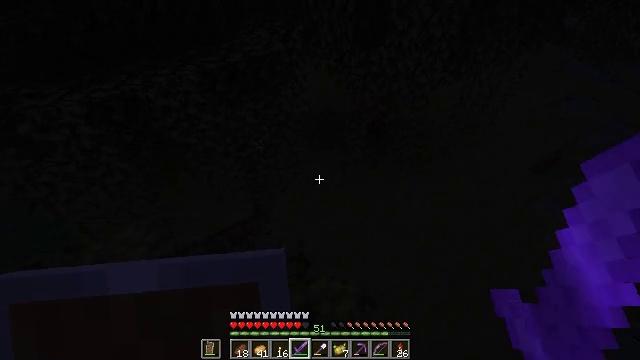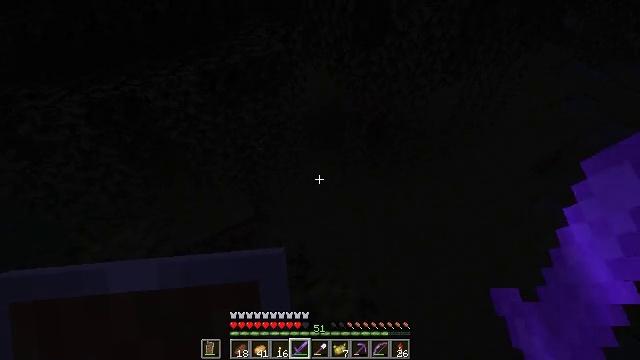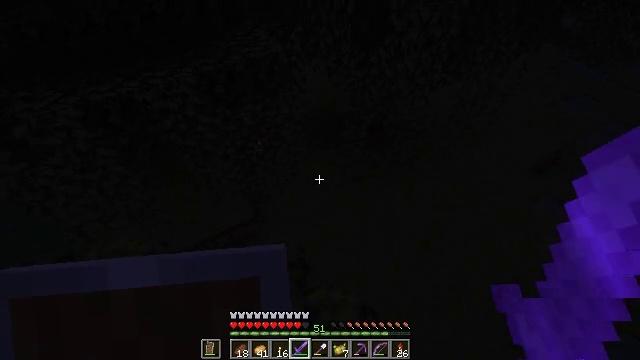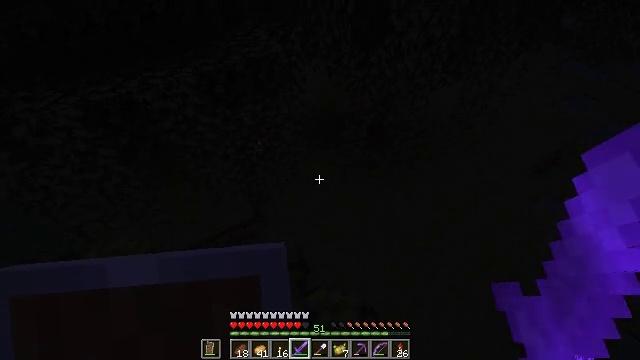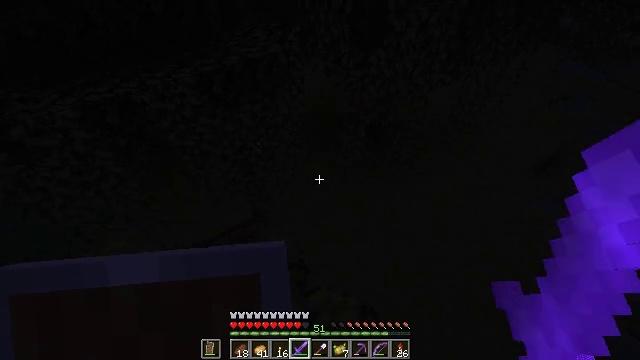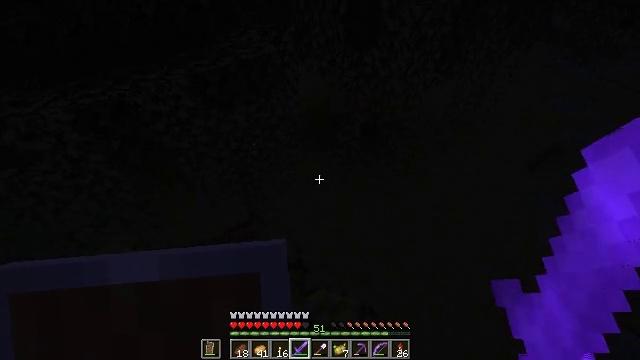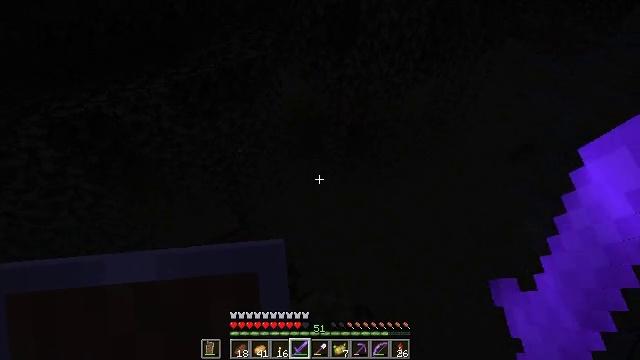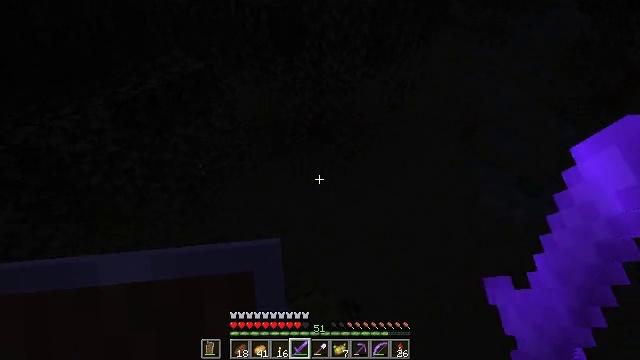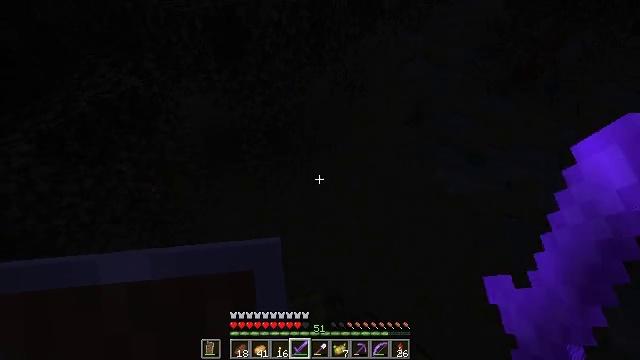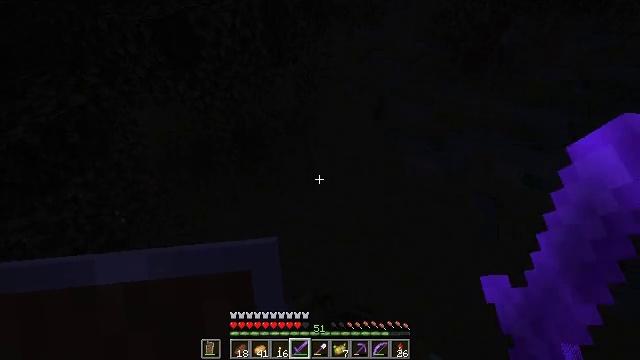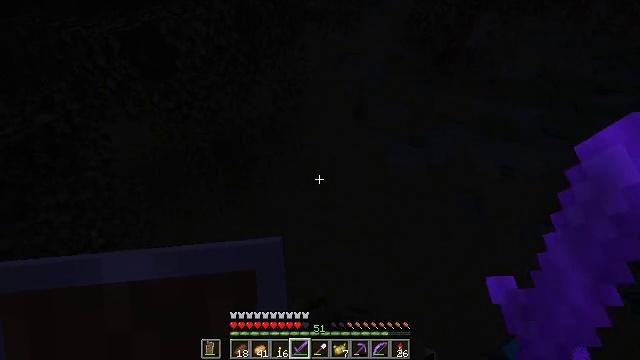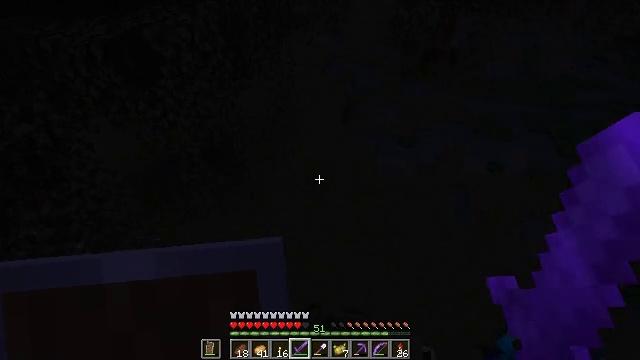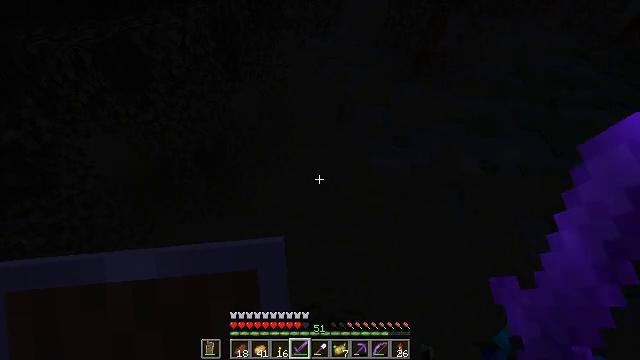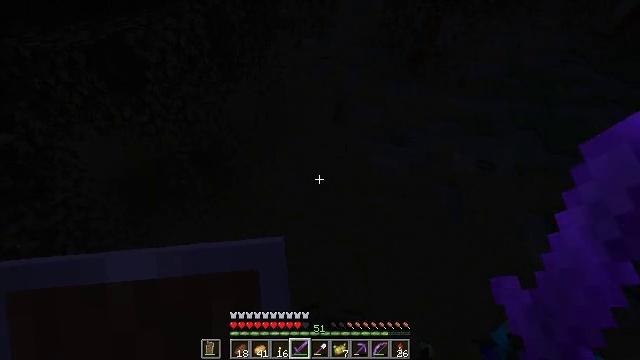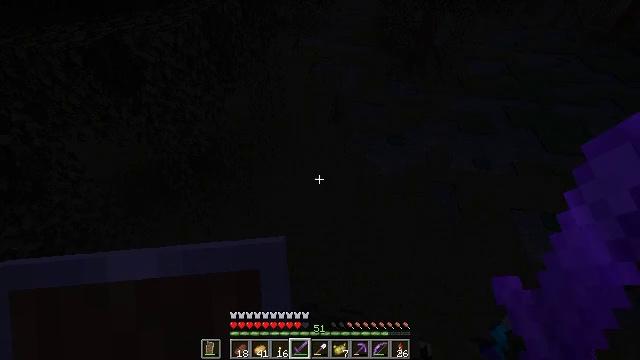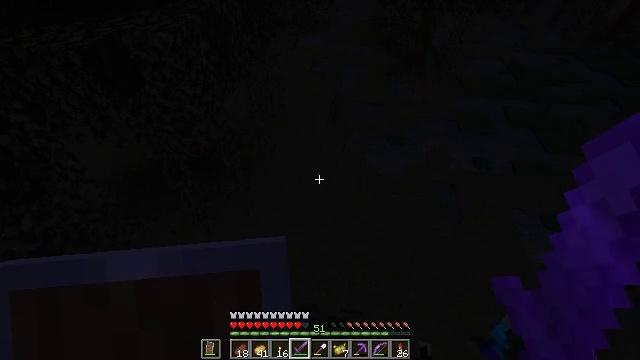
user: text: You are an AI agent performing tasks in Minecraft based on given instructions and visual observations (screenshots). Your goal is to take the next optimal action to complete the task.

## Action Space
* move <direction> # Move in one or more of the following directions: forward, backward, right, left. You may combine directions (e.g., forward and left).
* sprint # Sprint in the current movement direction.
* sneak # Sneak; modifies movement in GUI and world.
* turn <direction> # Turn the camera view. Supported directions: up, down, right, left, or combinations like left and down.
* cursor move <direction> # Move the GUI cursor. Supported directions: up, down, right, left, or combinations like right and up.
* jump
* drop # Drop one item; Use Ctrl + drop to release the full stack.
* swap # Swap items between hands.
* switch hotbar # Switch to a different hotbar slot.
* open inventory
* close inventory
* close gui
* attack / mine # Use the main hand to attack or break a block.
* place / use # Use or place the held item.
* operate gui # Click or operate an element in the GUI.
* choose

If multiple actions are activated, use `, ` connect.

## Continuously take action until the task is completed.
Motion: motion action
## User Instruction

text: Hunt mobs.
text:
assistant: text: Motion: no_op
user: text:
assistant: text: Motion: no_op
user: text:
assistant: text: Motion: no_op
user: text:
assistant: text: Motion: no_op
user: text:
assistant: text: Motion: turn right
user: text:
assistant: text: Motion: turn right
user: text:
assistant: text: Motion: turn right
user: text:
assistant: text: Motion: turn right
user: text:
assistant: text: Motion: turn right
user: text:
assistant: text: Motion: turn right
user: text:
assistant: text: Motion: turn right
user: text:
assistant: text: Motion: turn right
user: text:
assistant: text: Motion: no_op
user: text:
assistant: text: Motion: no_op
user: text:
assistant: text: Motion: no_op
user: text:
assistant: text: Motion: no_op
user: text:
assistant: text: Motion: no_op
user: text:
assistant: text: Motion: no_op
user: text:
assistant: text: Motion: no_op
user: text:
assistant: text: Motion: no_op
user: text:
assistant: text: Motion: turn left and down
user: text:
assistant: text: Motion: turn left and down
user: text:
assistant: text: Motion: turn left and down
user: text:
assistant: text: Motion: turn left and down
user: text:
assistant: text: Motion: turn left and up
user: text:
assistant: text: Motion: turn left and up
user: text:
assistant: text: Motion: no_op
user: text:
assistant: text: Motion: no_op
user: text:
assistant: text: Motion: no_op
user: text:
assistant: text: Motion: turn right